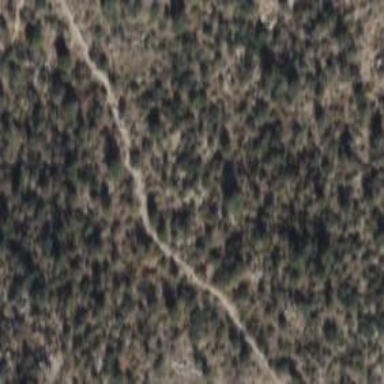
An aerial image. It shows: Path.